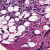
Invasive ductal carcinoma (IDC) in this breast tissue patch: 1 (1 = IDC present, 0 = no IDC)